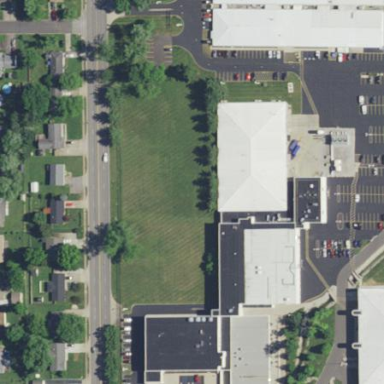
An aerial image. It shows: Commercial building.